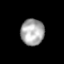
Tissue: skin
Cell type: T cells
Senescence score: 0.7793
Nuclear area (px): 606
Mean DAPI intensity: 169.477